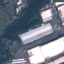
Land use / land cover: Industrial